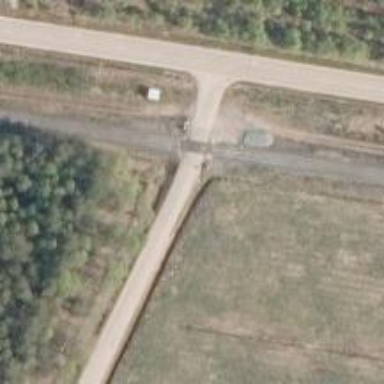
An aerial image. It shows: Continuous railway track.